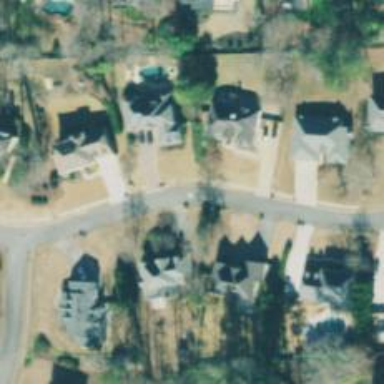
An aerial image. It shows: Asphalt road in residential area.